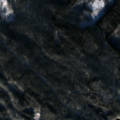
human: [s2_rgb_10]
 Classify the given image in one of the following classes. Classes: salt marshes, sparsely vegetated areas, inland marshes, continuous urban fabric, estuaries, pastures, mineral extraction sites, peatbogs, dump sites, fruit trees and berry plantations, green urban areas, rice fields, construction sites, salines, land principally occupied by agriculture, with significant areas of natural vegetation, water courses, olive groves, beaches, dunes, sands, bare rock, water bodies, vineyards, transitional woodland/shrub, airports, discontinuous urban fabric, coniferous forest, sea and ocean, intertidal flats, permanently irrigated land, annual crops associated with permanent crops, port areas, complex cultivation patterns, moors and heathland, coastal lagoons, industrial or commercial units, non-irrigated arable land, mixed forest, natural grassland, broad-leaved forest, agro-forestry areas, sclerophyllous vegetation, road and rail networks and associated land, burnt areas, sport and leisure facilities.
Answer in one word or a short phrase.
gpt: coniferous forest, mixed forest, transitional woodland/shrub